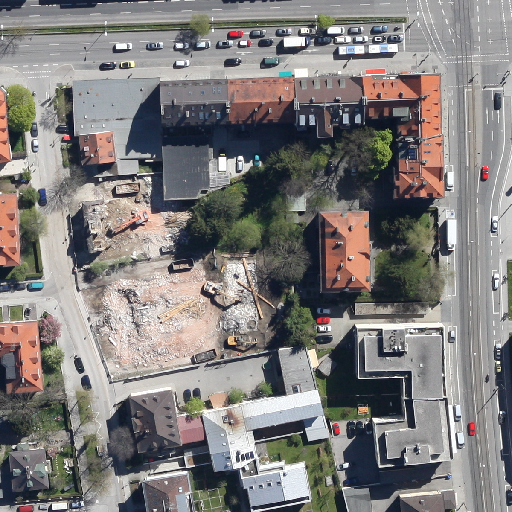
Referring expression: vehicle